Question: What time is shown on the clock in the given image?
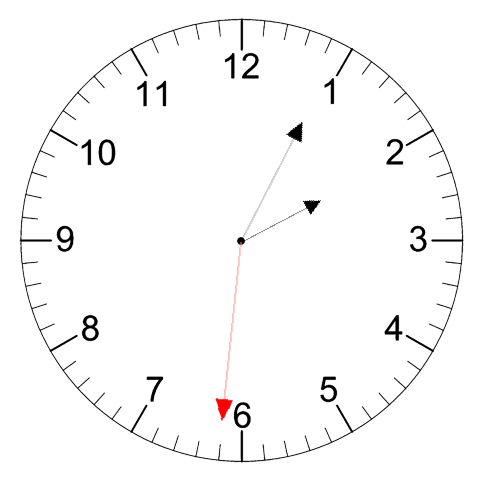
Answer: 02:04:31